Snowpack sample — Loveland Pass, Silver Plume, Colorado, USA (12/14/25, 10:50 AM MST)
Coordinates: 39.664, -105.882
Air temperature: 36 °F
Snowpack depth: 67 cm
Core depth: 30 cm
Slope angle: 6°, slope face: 326°
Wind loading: low
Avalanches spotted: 0
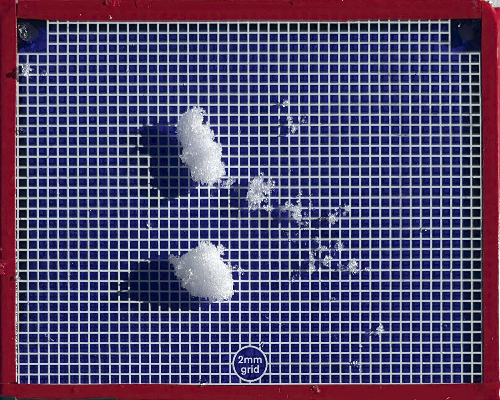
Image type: profile
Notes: No avalanches spotted, very late start to the season with minimal snowpack